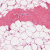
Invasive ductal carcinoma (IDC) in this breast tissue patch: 0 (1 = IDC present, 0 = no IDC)